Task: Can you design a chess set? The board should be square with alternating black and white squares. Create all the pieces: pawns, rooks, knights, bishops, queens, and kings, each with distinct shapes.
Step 946:
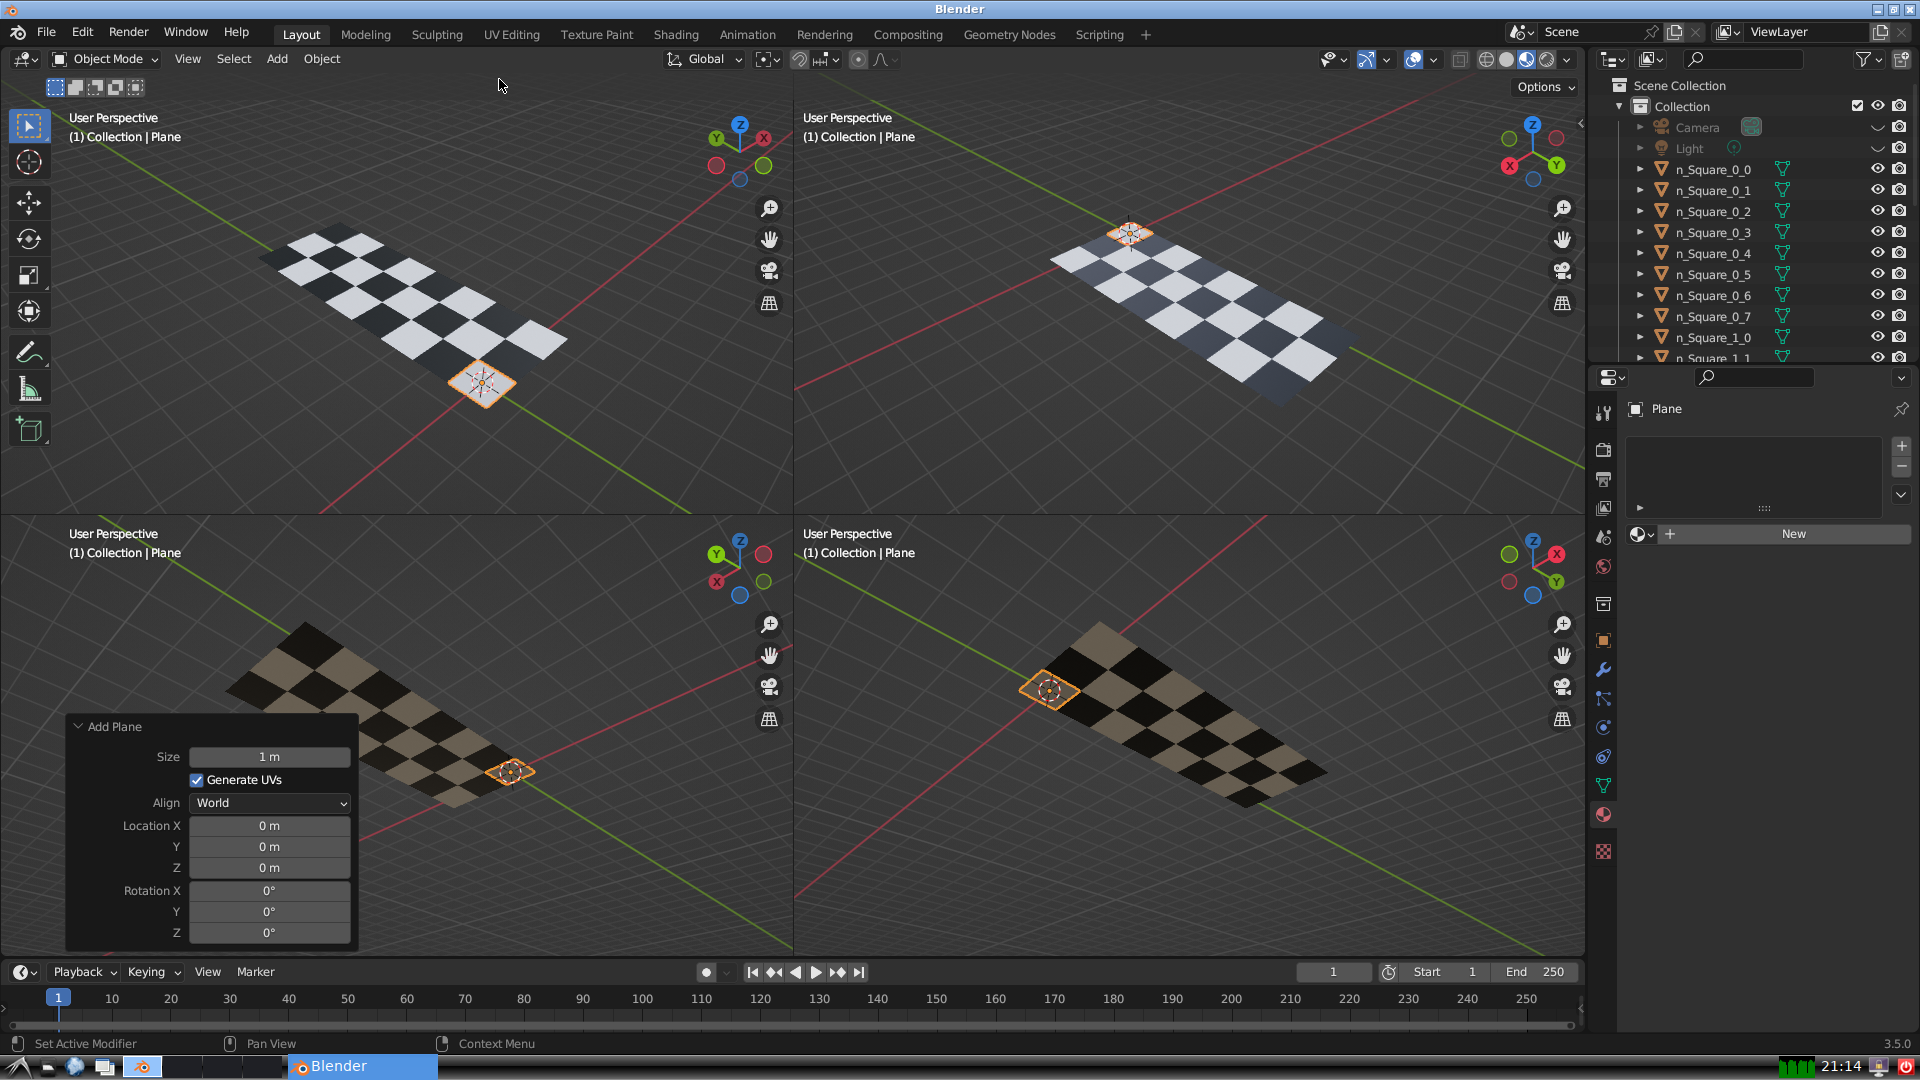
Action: {"mouse_move": [270, 758]}